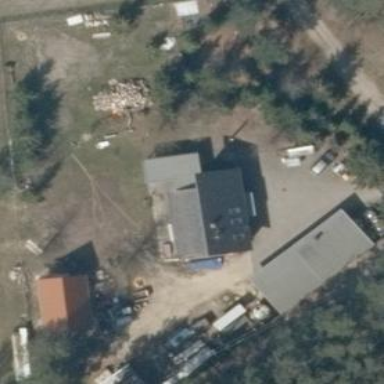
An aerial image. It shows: Simple house.